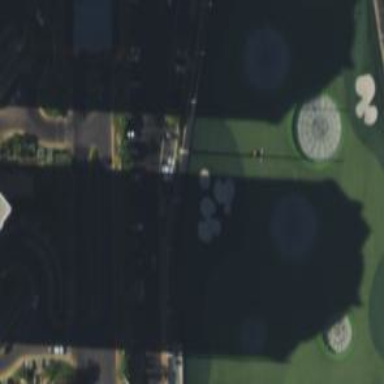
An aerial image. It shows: Grassy area designated for driving range golf.